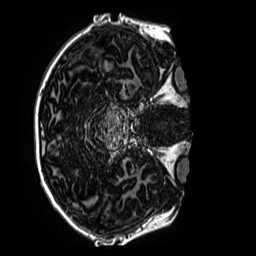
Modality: MP2RAGE
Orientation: axial
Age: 12
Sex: male
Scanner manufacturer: siemens
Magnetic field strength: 3 T
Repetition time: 4 s
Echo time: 0.00299 s